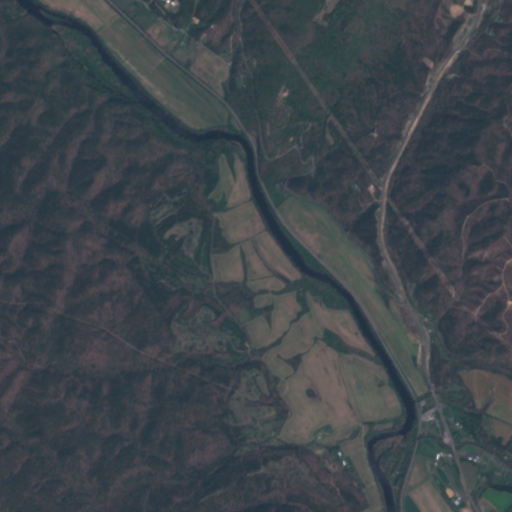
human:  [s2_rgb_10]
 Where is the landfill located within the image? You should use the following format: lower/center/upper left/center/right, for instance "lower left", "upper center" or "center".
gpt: There is no landfill in the image.